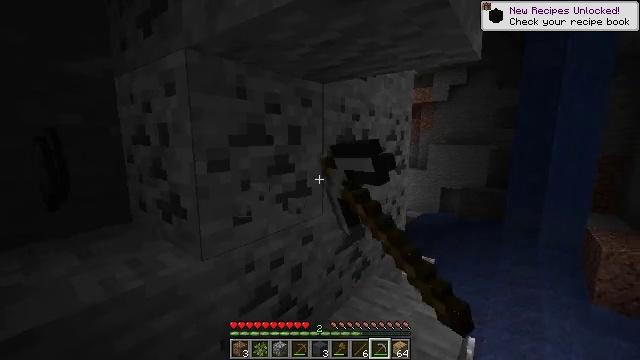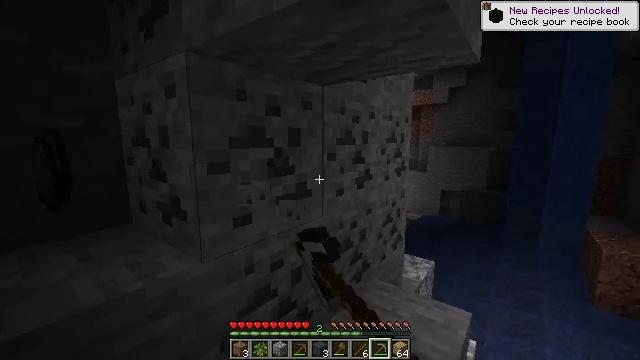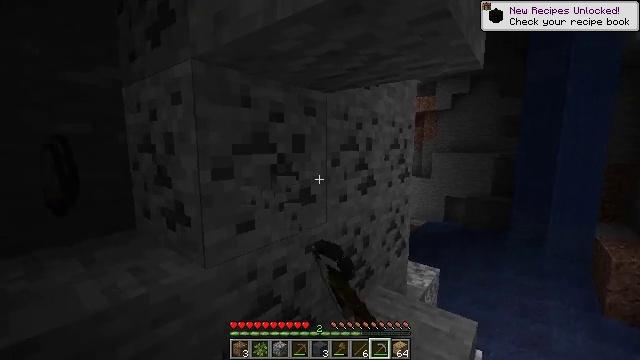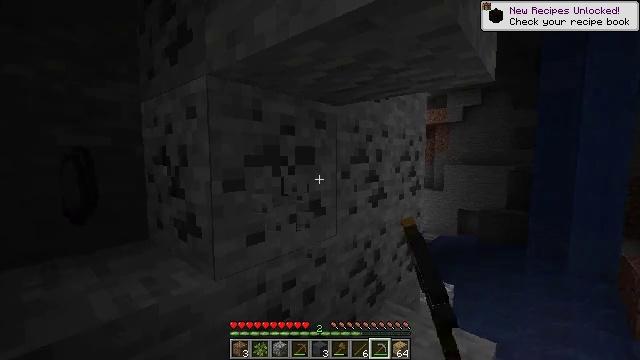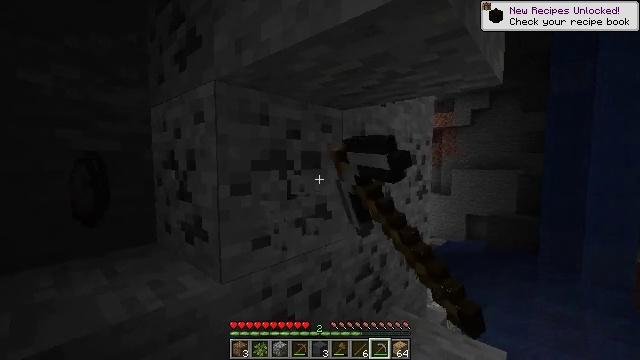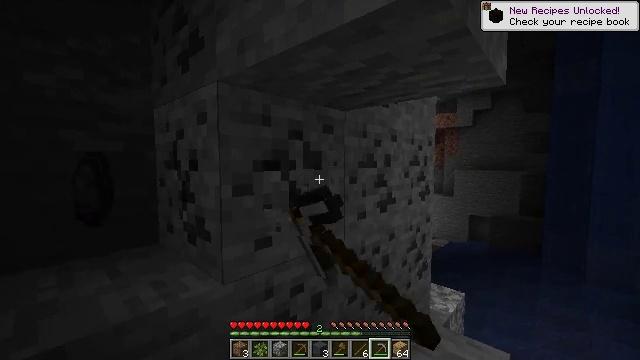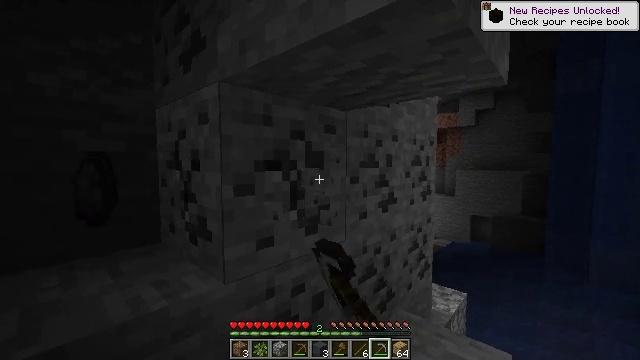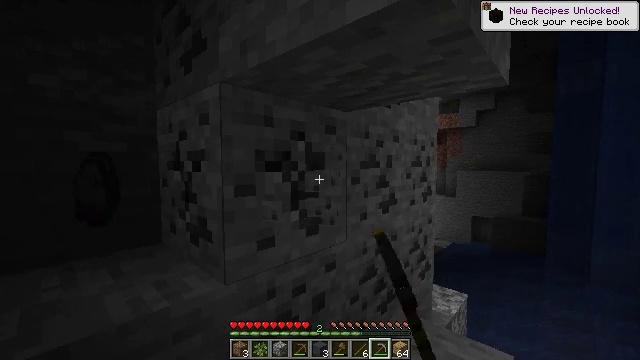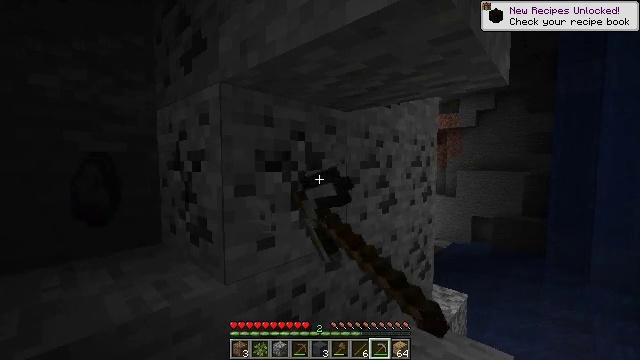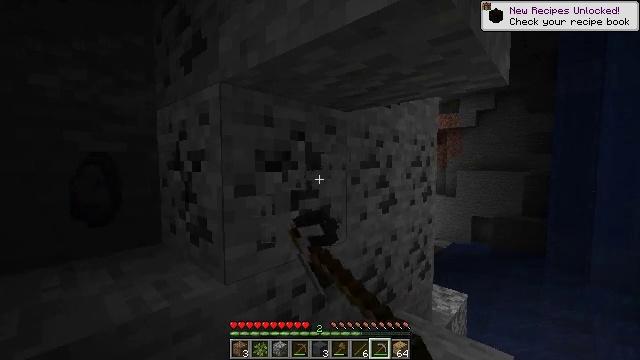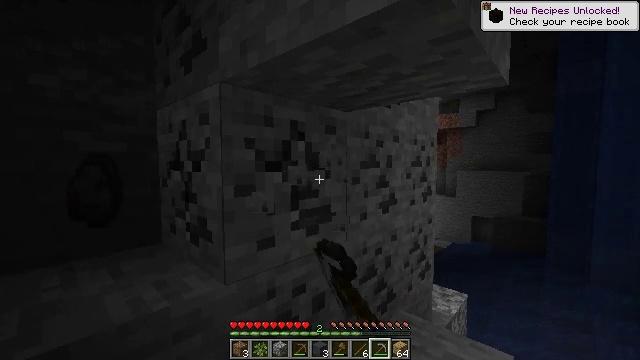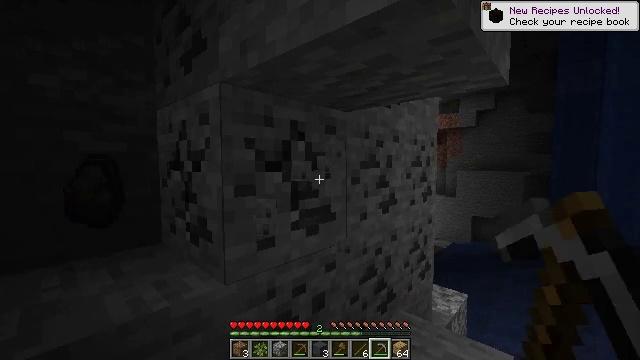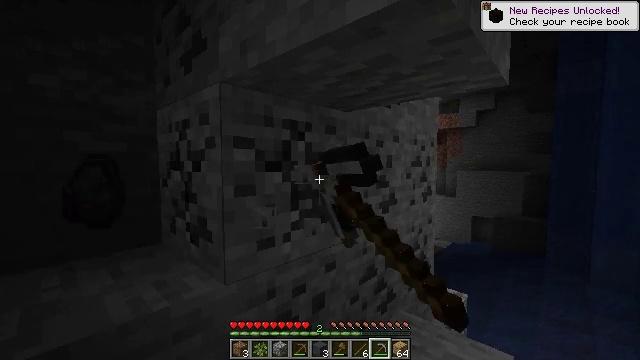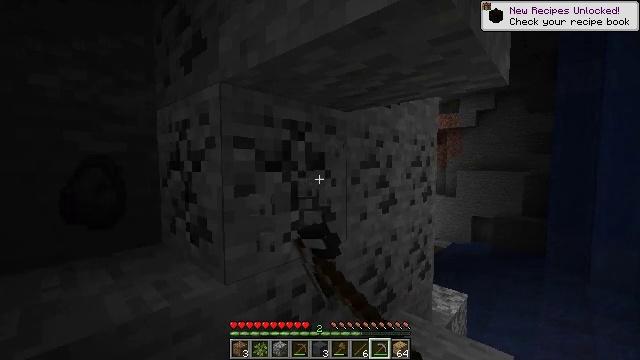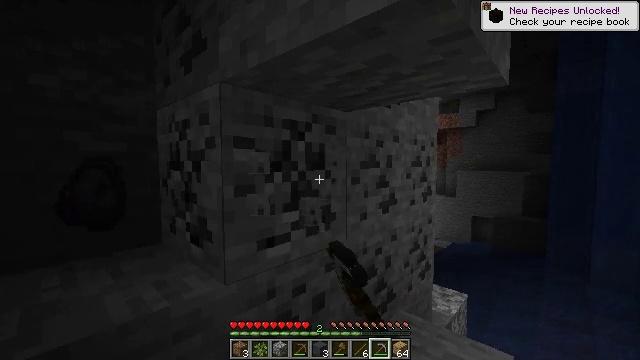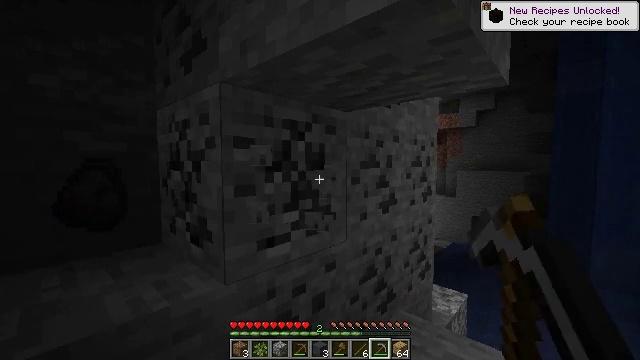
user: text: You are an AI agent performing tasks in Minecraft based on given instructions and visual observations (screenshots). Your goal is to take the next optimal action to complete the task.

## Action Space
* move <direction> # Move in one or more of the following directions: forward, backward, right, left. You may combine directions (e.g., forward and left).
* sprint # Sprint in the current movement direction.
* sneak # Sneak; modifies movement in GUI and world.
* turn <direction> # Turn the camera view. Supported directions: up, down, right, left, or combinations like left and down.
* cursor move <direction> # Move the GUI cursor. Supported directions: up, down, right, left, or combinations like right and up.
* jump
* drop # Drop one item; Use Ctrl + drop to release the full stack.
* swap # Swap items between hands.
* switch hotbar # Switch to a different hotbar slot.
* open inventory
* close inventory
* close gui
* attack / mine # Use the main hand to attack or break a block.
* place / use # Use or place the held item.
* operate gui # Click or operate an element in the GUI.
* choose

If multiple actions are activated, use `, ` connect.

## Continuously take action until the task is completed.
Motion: motion action
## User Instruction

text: Find and mine the coal ore.
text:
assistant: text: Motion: attack / mine
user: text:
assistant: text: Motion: turn up, attack / mine
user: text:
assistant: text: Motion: turn left and up, attack / mine
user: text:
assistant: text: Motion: turn left, attack / mine
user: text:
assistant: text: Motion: attack / mine
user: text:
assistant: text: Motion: attack / mine
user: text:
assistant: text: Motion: attack / mine
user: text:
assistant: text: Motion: attack / mine
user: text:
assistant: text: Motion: attack / mine
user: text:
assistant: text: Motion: attack / mine
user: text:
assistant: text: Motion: attack / mine
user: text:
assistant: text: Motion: attack / mine
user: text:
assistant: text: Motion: attack / mine
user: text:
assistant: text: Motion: attack / mine
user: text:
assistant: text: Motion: attack / mine
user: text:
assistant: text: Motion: attack / mine
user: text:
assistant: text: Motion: attack / mine
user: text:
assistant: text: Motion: attack / mine
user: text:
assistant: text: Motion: attack / mine
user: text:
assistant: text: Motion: turn left, attack / mine
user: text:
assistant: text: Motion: turn left, attack / mine
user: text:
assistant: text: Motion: turn left, attack / mine
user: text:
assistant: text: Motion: move forward, turn left, attack / mine
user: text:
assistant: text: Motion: move forward, turn left, attack / mine
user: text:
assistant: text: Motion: move forward, turn left, attack / mine
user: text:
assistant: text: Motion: move forward, attack / mine
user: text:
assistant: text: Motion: move forward, attack / mine
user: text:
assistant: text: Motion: attack / mine
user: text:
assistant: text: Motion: turn left and up, attack / mine
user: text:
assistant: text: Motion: turn left and up, attack / mine